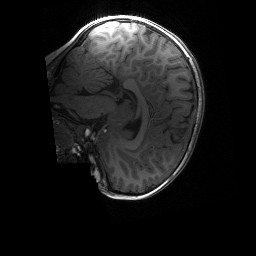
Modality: T1w
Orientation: sagittal
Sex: female
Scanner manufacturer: siemens
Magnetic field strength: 3 T
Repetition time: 1.9 s
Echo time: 0.00243 s